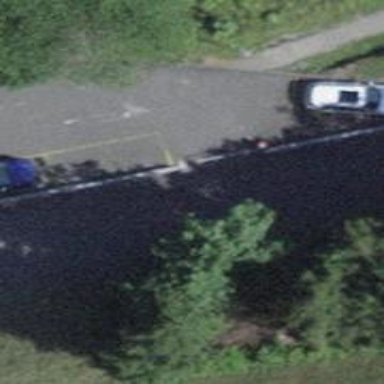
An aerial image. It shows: Lift gate barrier.